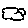
Label: cloud